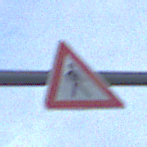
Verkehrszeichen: FussgaengerLinks
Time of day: MorningAfternoon
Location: Outdoor (Nature)
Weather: PartlyCloudy
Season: NotSpecified
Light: Natural